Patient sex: M
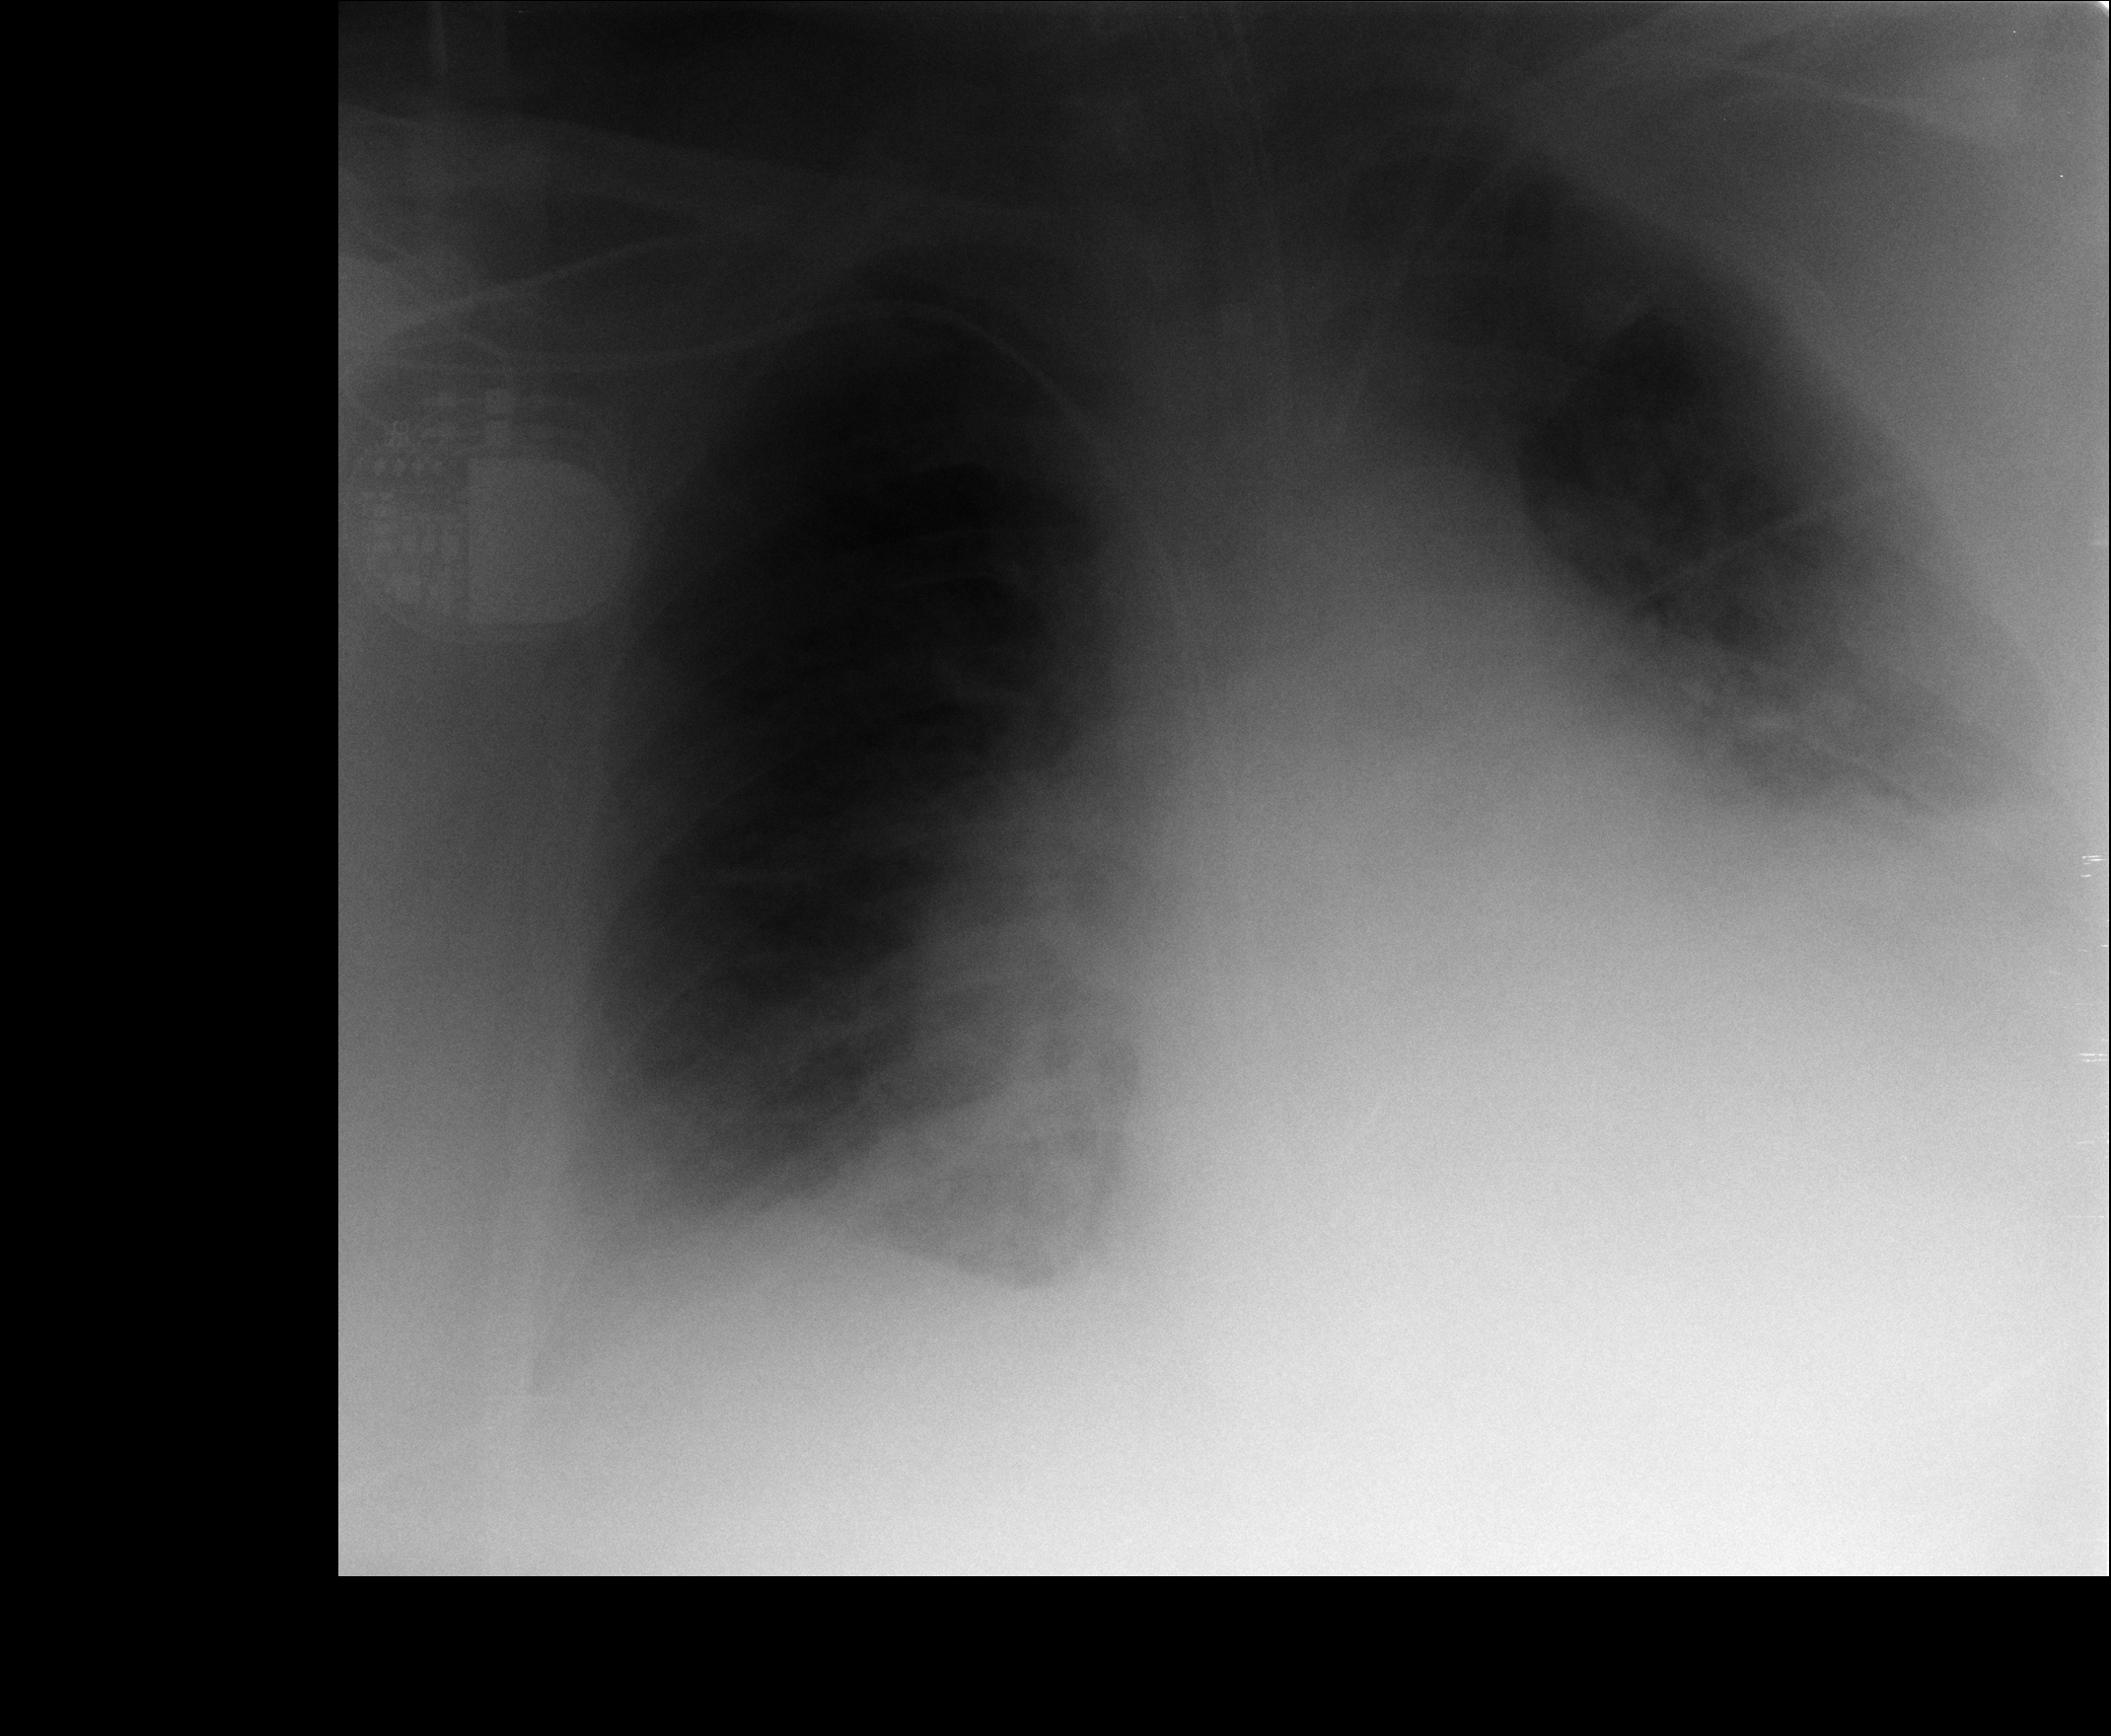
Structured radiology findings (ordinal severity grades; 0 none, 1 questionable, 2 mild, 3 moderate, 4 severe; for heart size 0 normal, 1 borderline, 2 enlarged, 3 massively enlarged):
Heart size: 2
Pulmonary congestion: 3
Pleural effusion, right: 0
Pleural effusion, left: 2
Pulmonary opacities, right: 0
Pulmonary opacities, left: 0
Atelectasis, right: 0
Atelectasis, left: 2